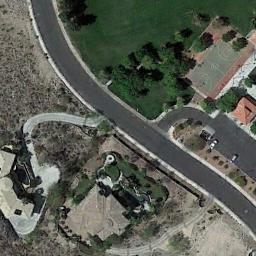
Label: basketball_court